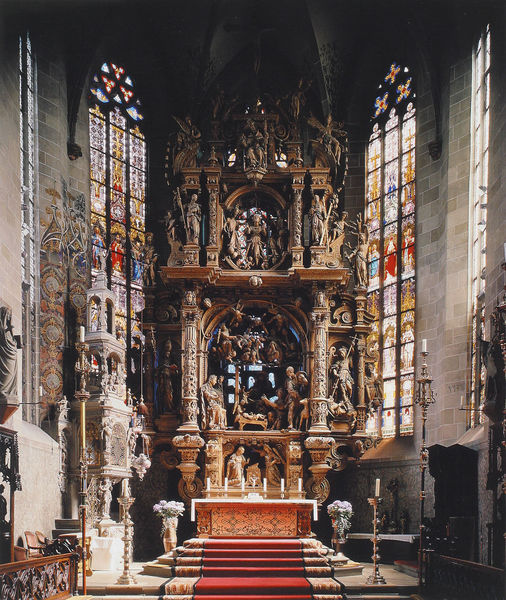
Titel: Hochaltar
Künstler: Jörg Zürn
Standort: Überlingen, St. Nikolaus (EU - D - BW)
Schlagwörter: braun, fenster, glas, grau, holz, licht, marmor, säule, säulen, rot, teppich, stein, innenraum, kirche, engel, empore, figuren, treppe, kerze, kerzen, stufen, fussboden, dom, altar, kathedrale, schnitzerei, kerzenständer, skulpturen, plastiken, statuen, buntglas, rosette, heilige, rosetten, krippe, kirchenfenster, schnitzaltar, schnitzarbeit, bleiverglasung, dorm